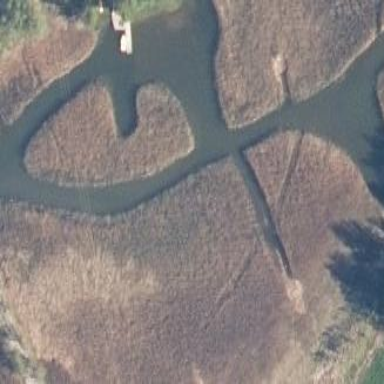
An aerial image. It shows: Reedbed wetland area.